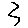
Label: zigzag